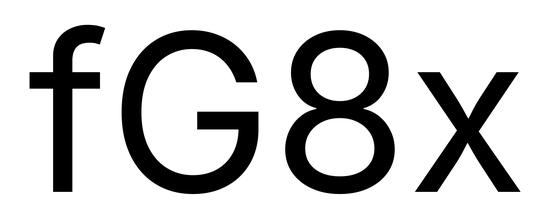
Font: Inter_Regular